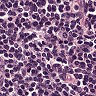
Metastatic tissue present: no